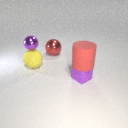
small purple metal sphere above large yellow rubber sphere